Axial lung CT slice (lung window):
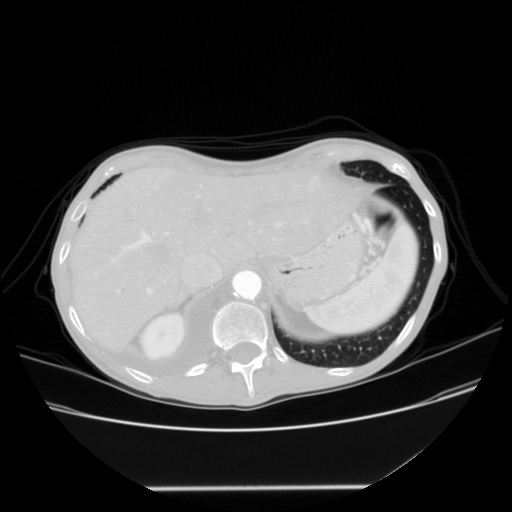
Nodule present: no